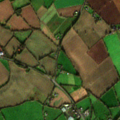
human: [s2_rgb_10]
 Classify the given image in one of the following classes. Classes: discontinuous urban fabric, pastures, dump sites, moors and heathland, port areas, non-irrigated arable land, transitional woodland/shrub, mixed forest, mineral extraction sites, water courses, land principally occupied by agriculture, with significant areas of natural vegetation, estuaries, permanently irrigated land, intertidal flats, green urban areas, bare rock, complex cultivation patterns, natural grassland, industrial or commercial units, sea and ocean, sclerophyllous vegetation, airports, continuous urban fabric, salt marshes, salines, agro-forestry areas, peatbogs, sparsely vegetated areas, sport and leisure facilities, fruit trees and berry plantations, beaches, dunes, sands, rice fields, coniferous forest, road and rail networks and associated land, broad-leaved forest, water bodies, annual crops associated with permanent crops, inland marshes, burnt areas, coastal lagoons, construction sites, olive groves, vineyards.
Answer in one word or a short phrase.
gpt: non-irrigated arable land, pastures